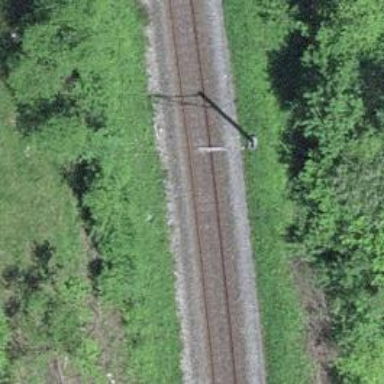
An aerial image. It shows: Single railway track with electrification through contact line.